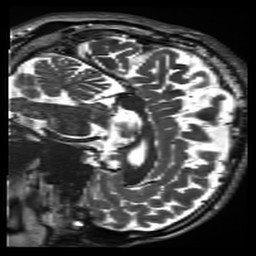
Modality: inplaneT2
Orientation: sagittal
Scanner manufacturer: siemens
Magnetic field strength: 3 T
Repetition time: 11 s
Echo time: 0.059 s